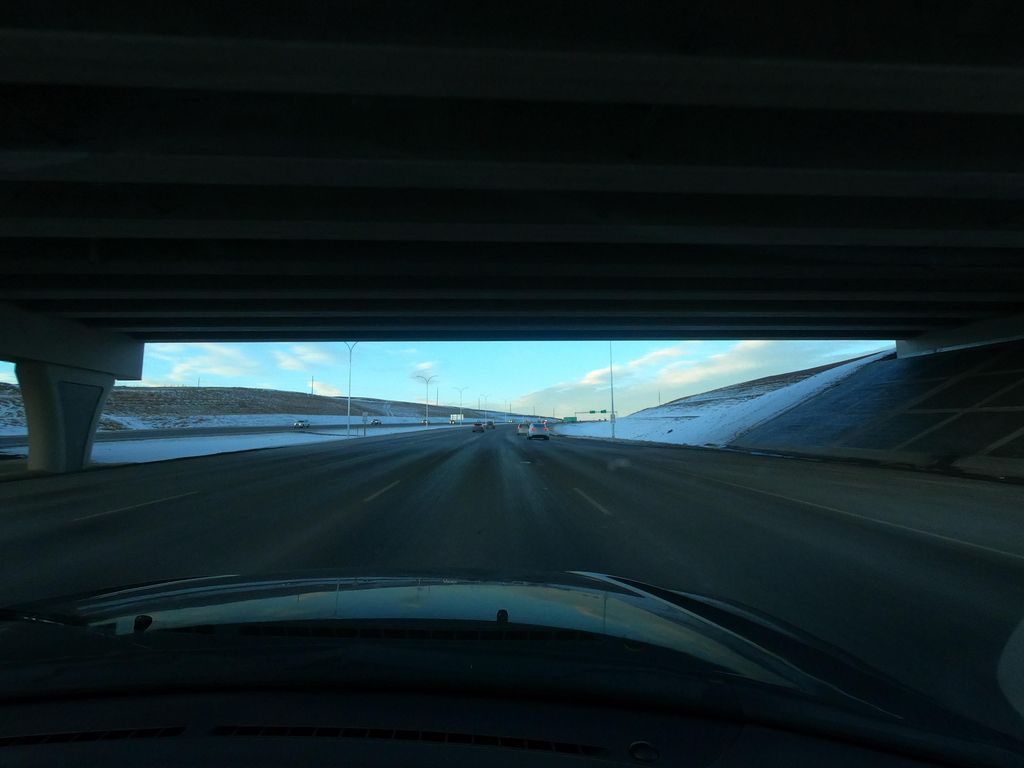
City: calgary